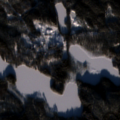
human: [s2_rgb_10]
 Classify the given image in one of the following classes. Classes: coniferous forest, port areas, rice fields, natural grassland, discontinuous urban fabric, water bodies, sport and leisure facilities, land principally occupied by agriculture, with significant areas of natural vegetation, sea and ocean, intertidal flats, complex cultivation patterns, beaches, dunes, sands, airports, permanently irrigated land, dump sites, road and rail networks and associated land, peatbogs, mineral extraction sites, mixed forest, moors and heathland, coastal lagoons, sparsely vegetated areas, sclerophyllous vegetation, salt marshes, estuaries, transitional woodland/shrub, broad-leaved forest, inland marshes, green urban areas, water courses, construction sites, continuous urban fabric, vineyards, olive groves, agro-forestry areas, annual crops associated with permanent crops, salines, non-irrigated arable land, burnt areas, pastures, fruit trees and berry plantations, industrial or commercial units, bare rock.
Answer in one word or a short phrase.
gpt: coniferous forest, mixed forest, water bodies